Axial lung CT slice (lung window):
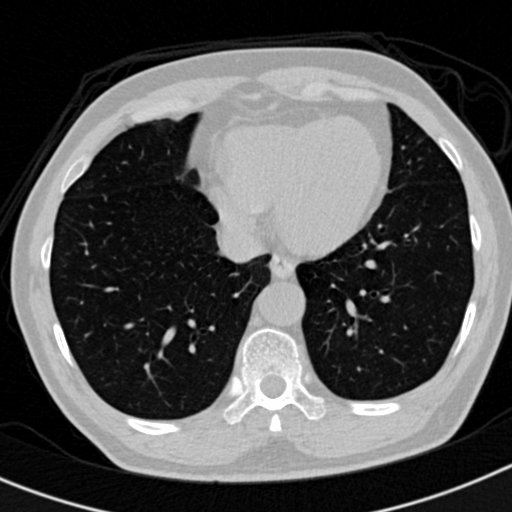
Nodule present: no